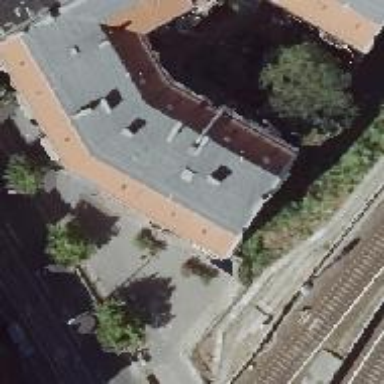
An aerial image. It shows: Residential building with double saltbox roof shape.